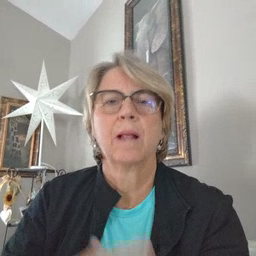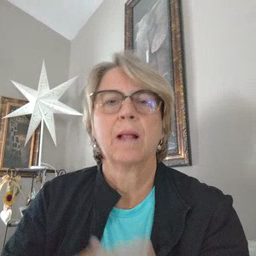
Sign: cute